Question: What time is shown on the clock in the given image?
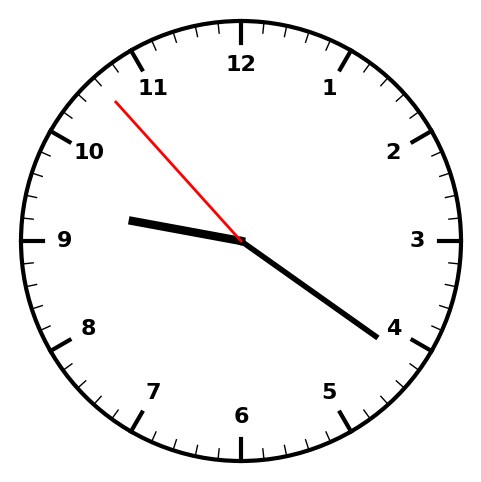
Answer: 09:20:53